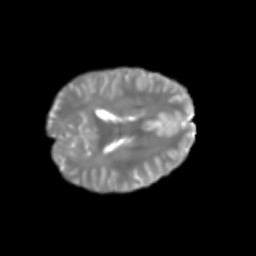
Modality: T2w
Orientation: axial
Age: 21
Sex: male
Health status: healthy